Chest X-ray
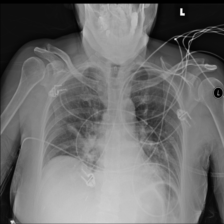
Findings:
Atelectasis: negative
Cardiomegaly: negative
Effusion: positive
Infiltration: negative
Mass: negative
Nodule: negative
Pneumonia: negative
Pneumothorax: negative
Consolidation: negative
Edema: negative
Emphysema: negative
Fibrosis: negative
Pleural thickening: negative
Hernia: negative